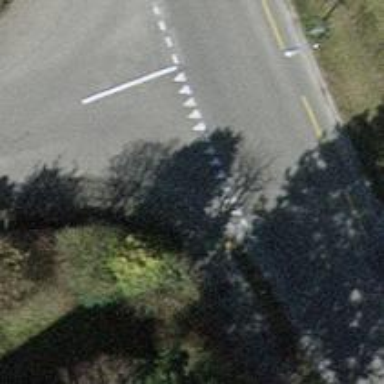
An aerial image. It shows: Road with "give way" sign.